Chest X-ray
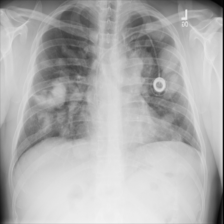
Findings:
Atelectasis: negative
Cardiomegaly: negative
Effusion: negative
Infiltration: negative
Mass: positive
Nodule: negative
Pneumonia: negative
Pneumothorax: negative
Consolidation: negative
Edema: negative
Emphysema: negative
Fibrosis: negative
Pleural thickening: negative
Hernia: negative